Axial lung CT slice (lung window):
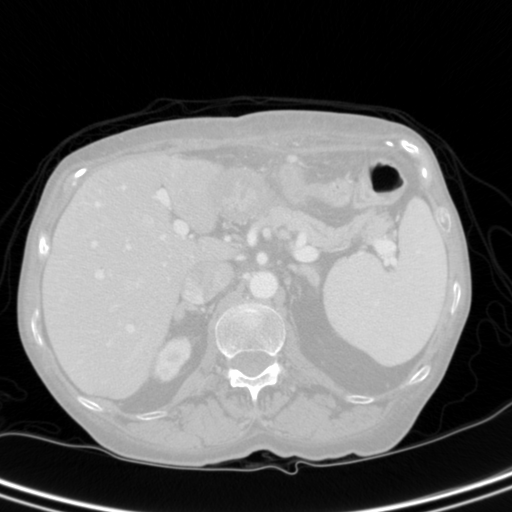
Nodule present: no